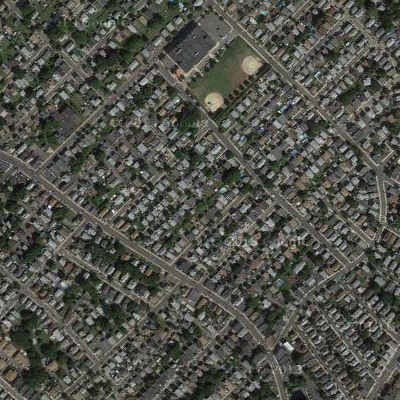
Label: Resident